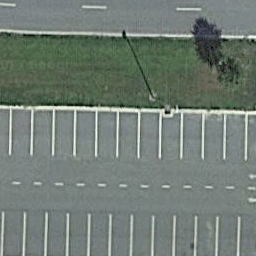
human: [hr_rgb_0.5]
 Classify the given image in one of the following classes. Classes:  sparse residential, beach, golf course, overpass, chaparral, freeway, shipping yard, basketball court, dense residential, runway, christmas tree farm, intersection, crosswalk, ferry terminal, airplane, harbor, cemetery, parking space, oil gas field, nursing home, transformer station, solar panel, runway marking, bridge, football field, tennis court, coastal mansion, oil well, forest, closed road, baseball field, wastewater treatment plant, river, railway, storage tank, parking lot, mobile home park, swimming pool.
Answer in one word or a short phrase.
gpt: parking space